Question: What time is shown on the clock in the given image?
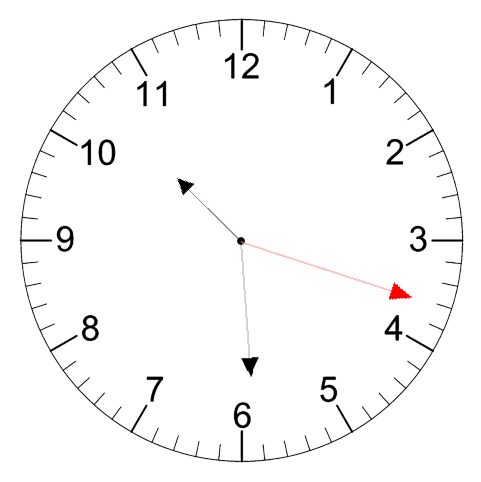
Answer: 10:29:18